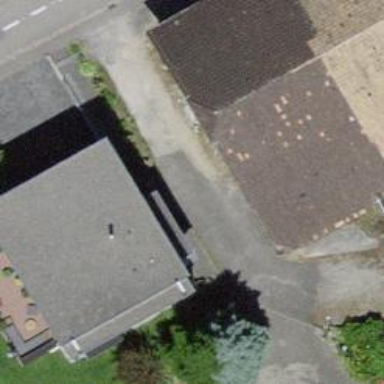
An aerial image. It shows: Simple and straightforward house.